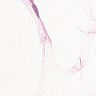
Metastatic tissue present: no